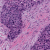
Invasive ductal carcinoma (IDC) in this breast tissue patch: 1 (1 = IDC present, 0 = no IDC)